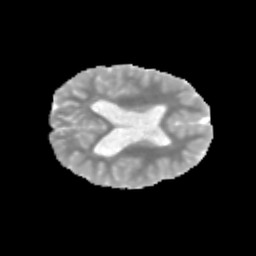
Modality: MD
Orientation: axial
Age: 9
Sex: female
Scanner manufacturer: siemens
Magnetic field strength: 3 T
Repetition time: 3.8 s
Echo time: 0.07 s